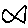
Label: fish